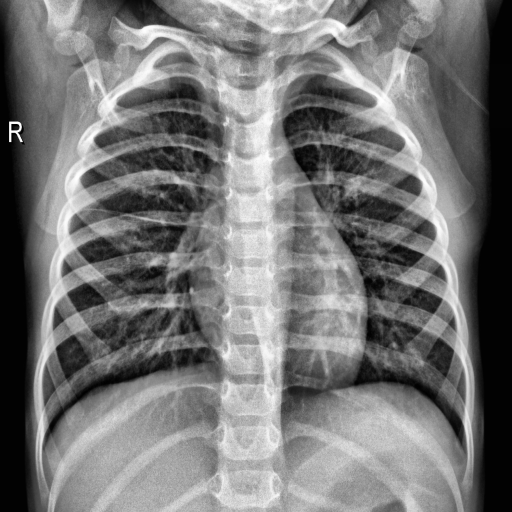
Finding: NORMAL